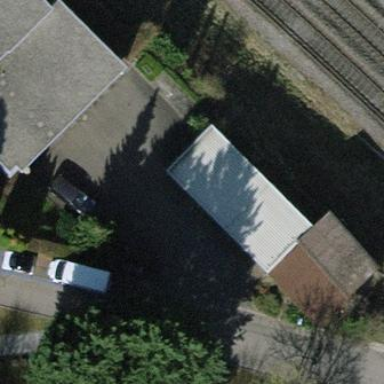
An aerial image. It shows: Pitched roof building.